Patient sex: M
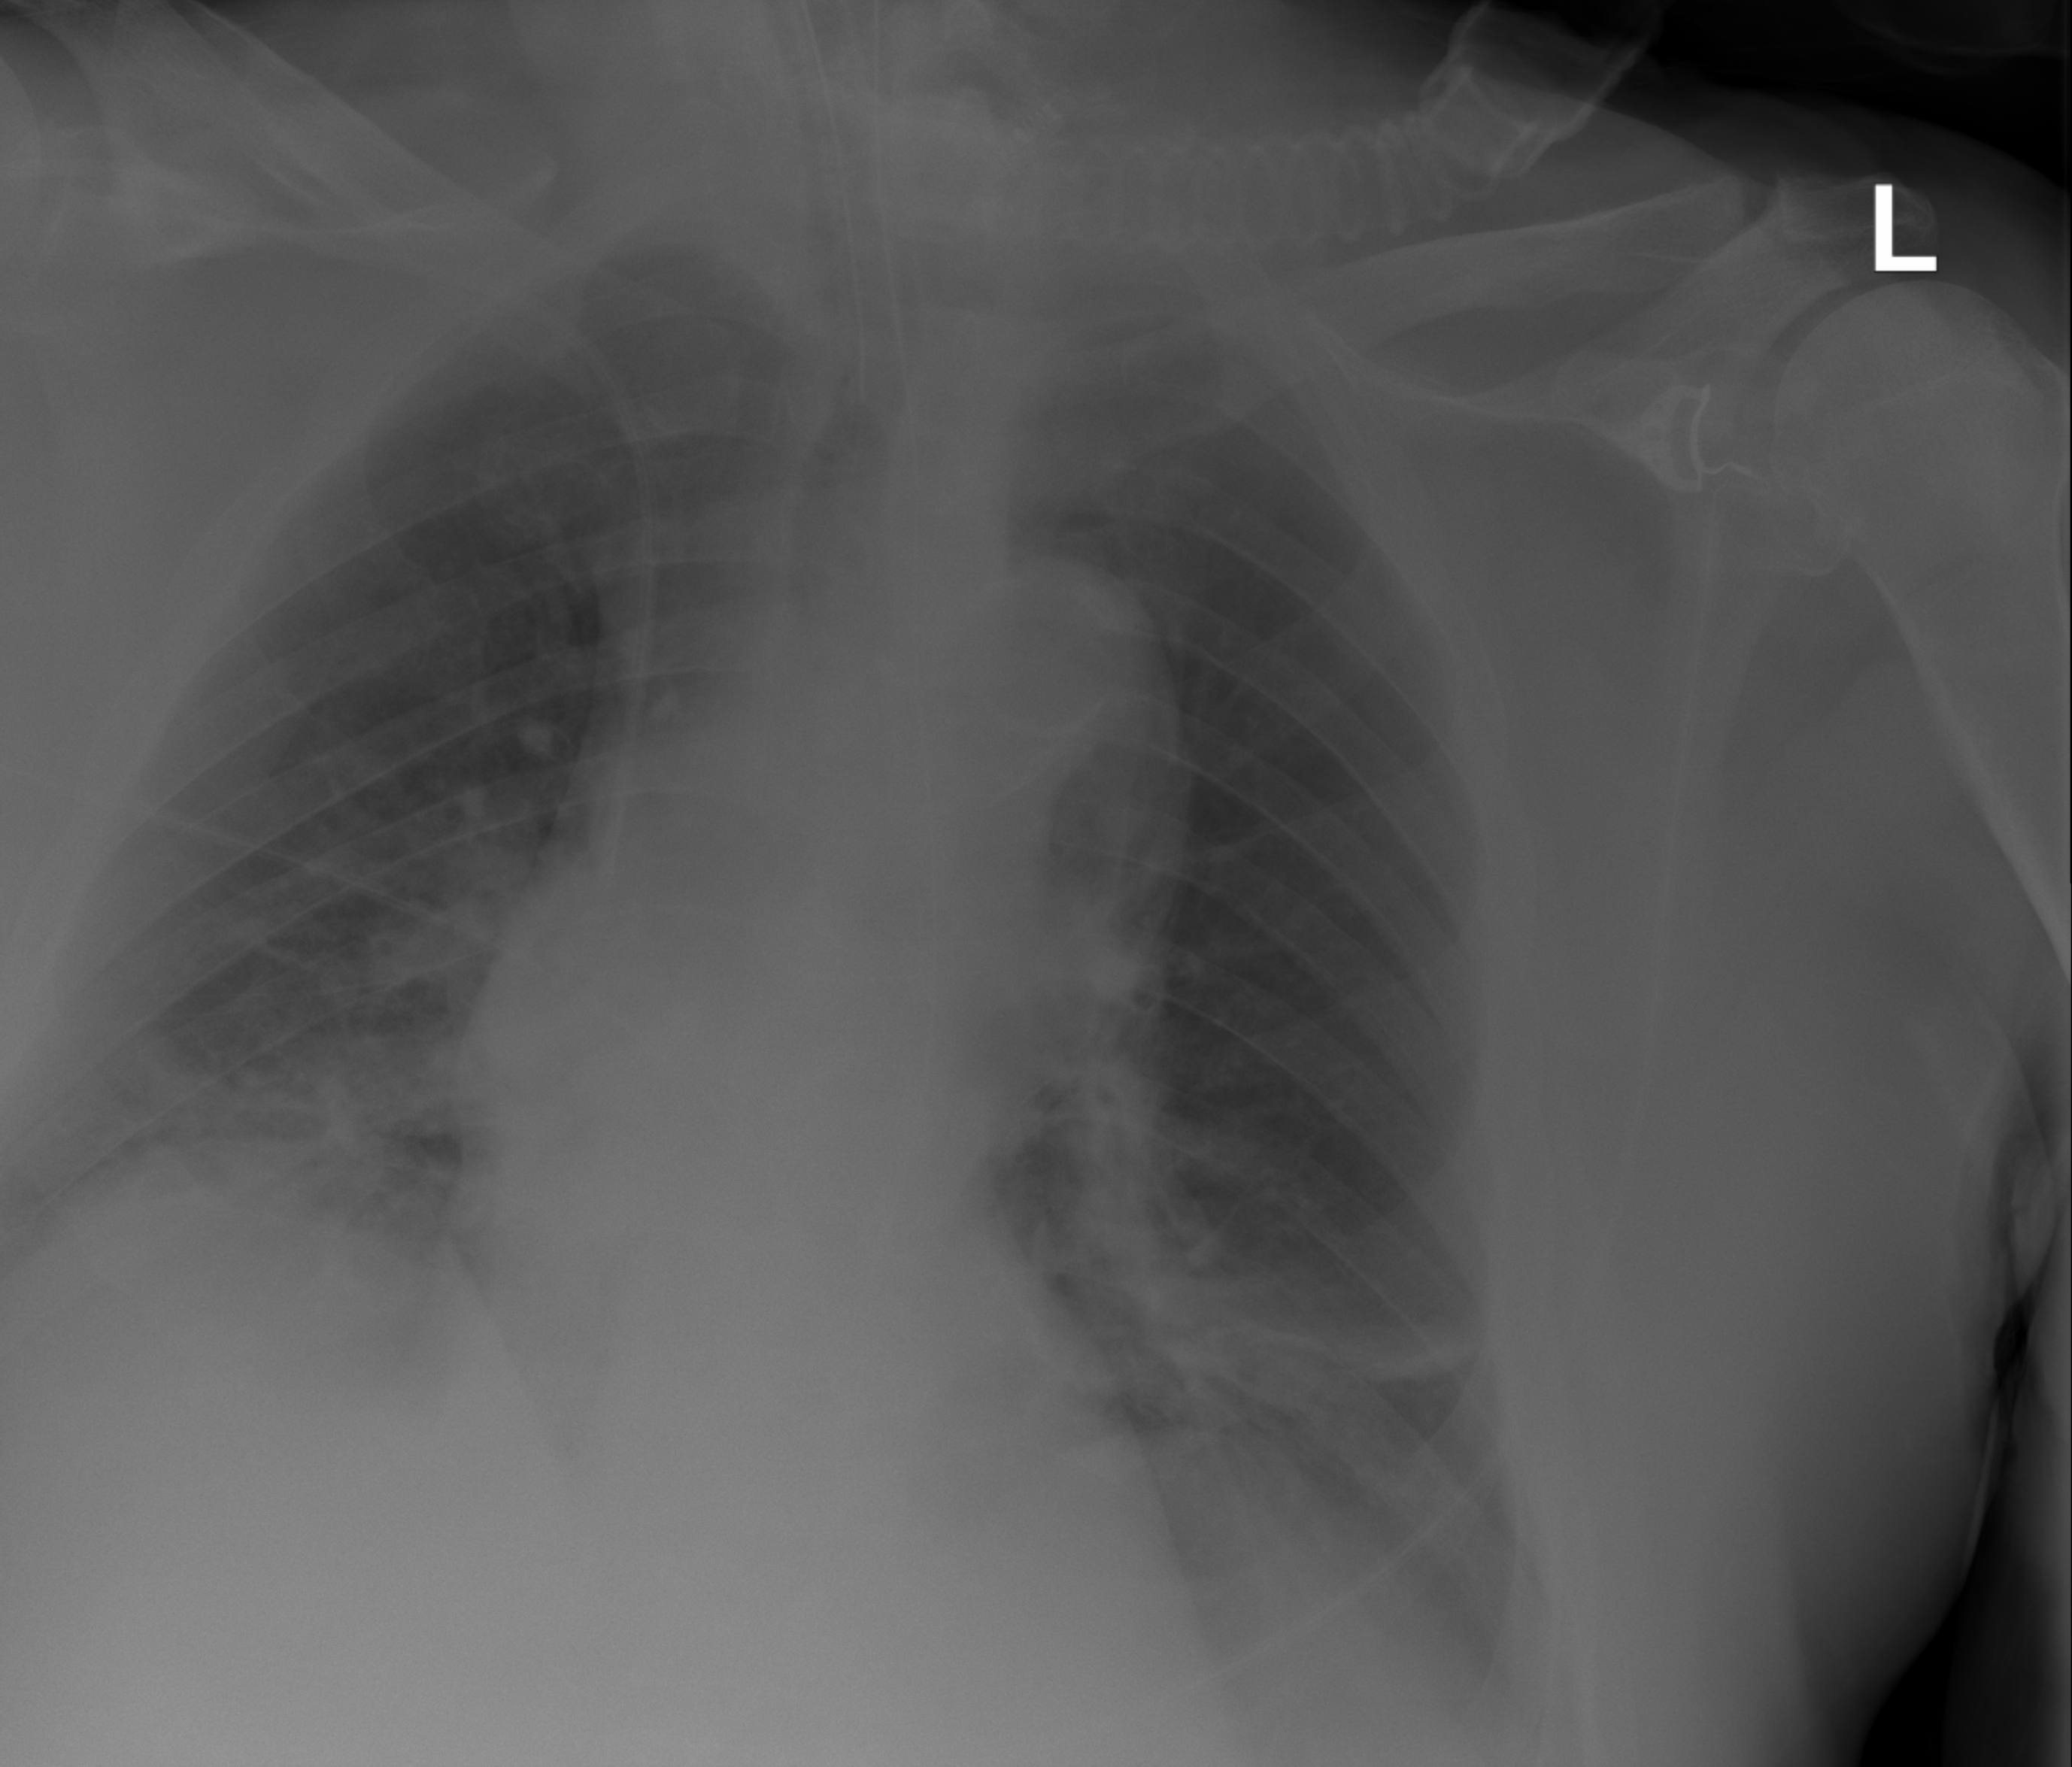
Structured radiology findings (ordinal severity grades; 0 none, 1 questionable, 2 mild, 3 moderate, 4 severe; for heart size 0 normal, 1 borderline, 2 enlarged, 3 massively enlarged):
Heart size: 0
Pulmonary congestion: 2
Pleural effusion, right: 0
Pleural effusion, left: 2
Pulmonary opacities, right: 2
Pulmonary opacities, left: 2
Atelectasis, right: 2
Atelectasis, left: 2